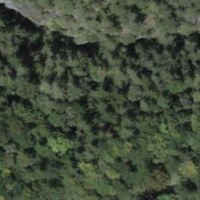
EUNIS habitat code: 44
Species observed at this site:
Fringilla coelebs